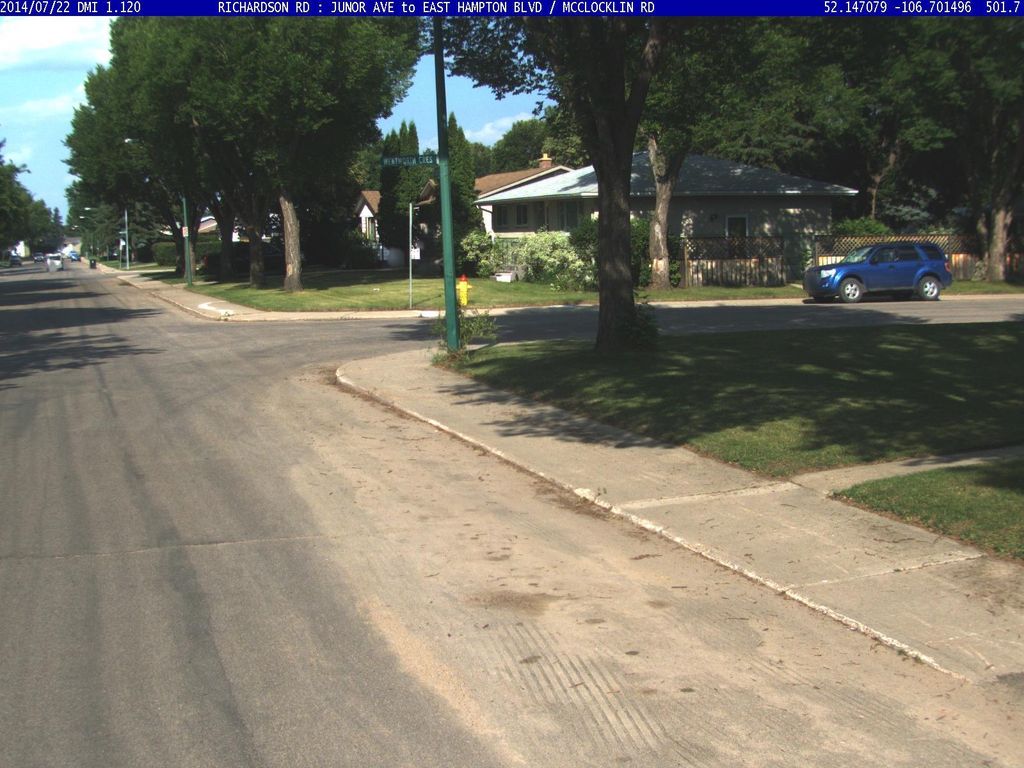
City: saskatoon